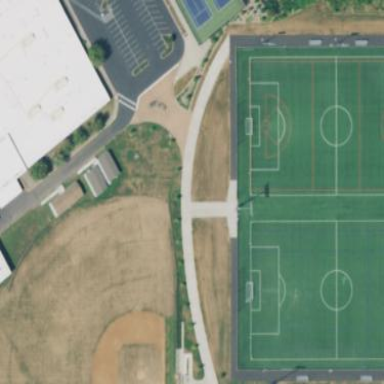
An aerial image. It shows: Artificial turf soccer pitch for leisure activities.